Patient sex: M
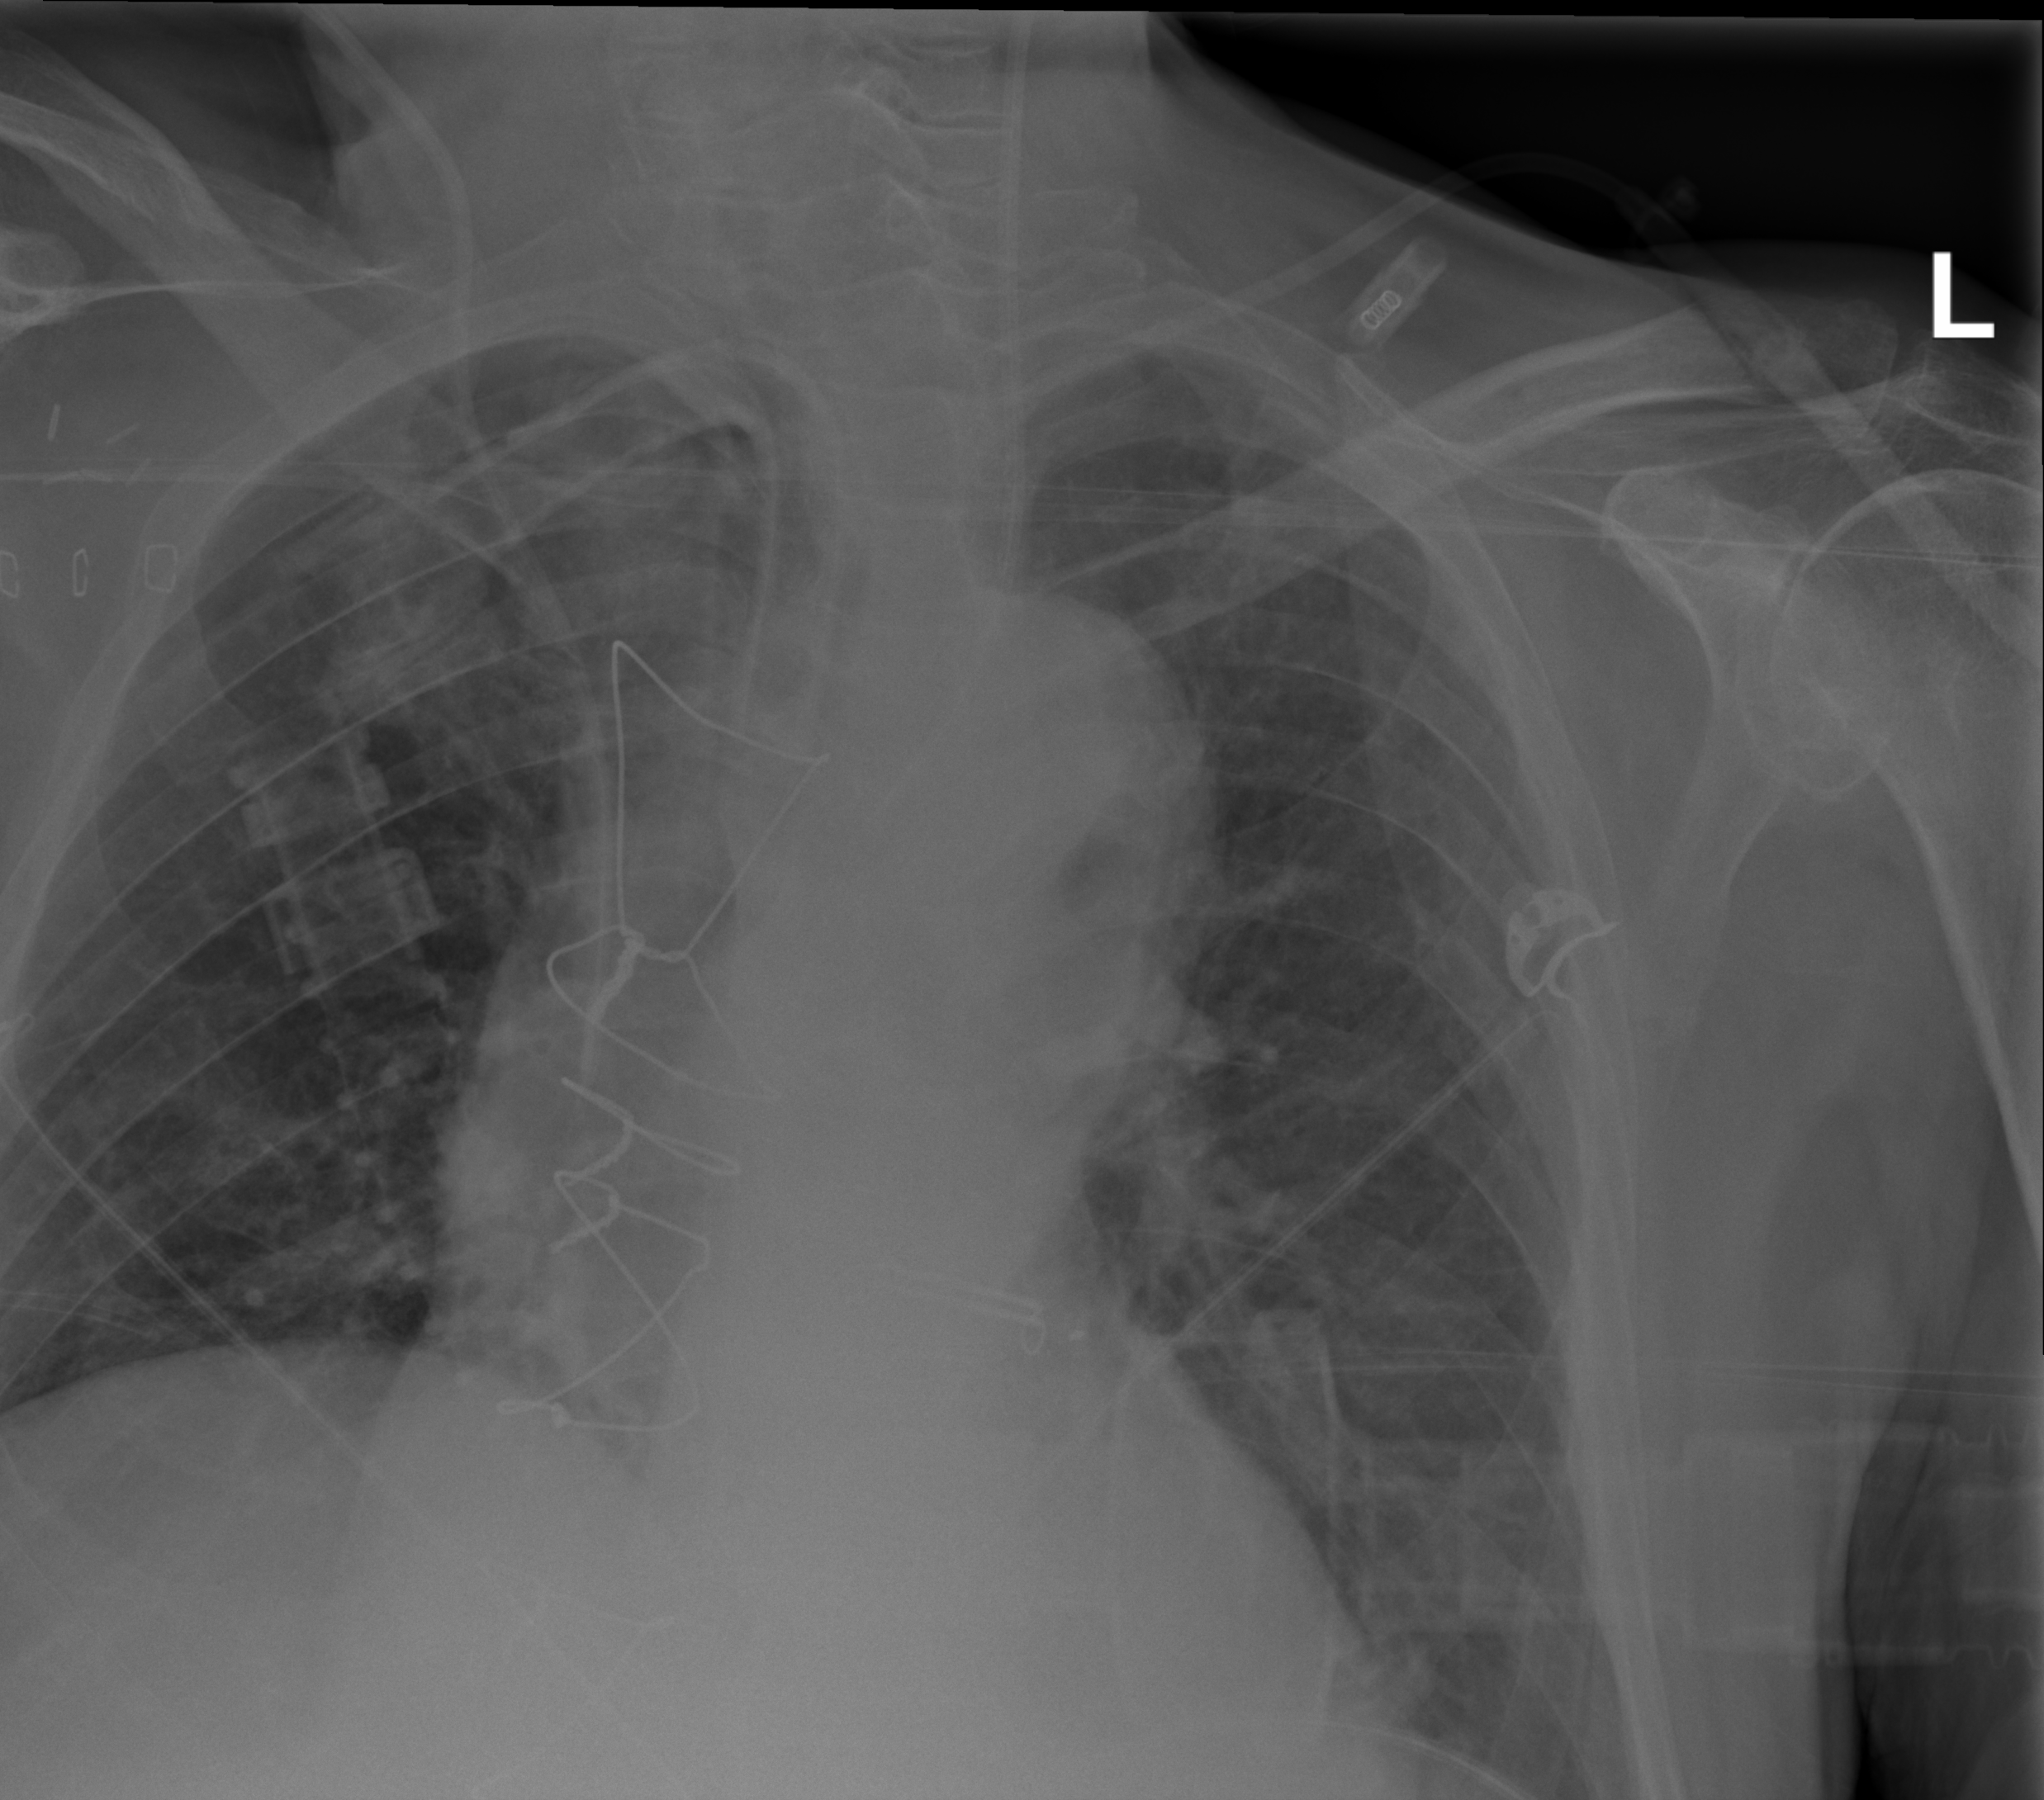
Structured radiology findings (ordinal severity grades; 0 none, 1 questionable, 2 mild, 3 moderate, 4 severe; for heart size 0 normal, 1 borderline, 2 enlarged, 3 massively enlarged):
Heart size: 2
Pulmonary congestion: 2
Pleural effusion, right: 0
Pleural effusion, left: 2
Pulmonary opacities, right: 1
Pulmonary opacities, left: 1
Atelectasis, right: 0
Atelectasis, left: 2